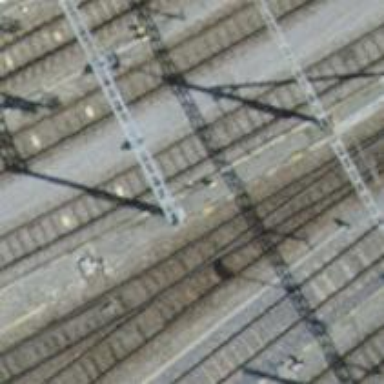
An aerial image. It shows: Railway signal.